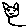
Label: cat